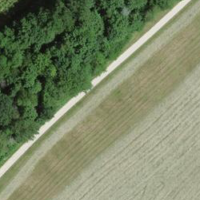
EUNIS habitat code: 44
Species observed at this site:
Turritis glabra